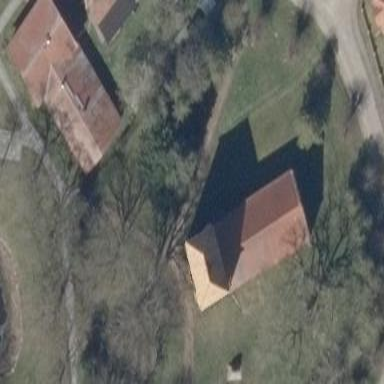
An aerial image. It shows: Beautiful church building.